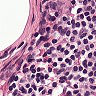
Metastatic tissue present: no